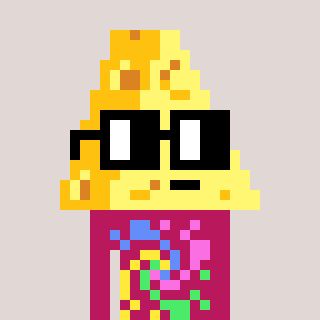
a pixel art character with square black glasses, a cheese-shaped head and a darkpink-colored body on a warm background